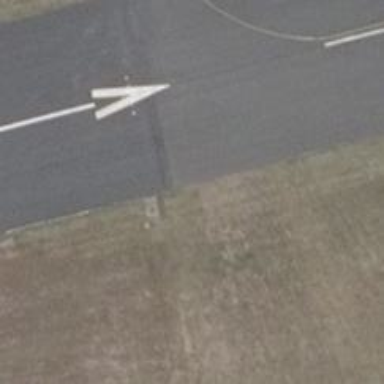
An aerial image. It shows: Runway edge aviation light.